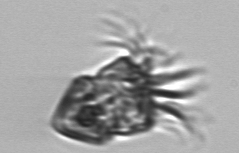
Label: Strombidium_inclinatum